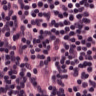
Metastatic tissue present: no